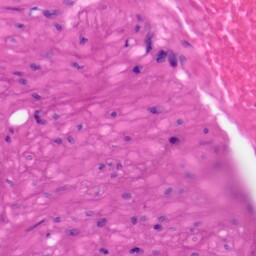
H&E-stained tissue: Skin